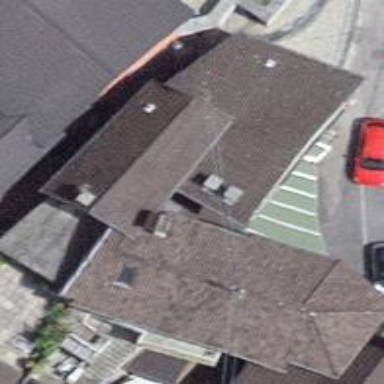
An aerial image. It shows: Restaurant.